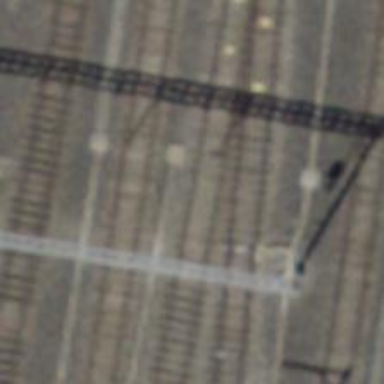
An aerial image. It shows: Railway switch.